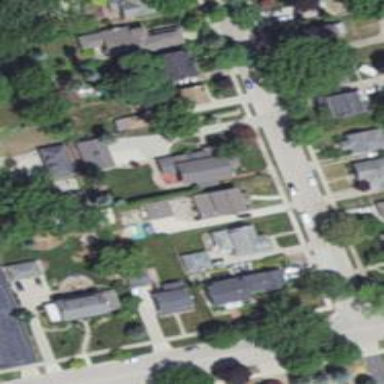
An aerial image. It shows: Neighborhood.